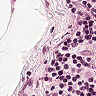
Metastatic tissue present: no